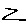
Label: zigzag